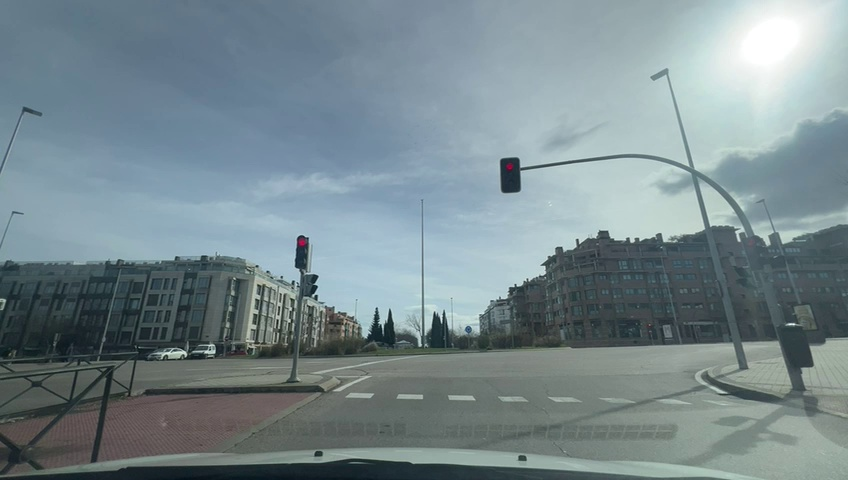
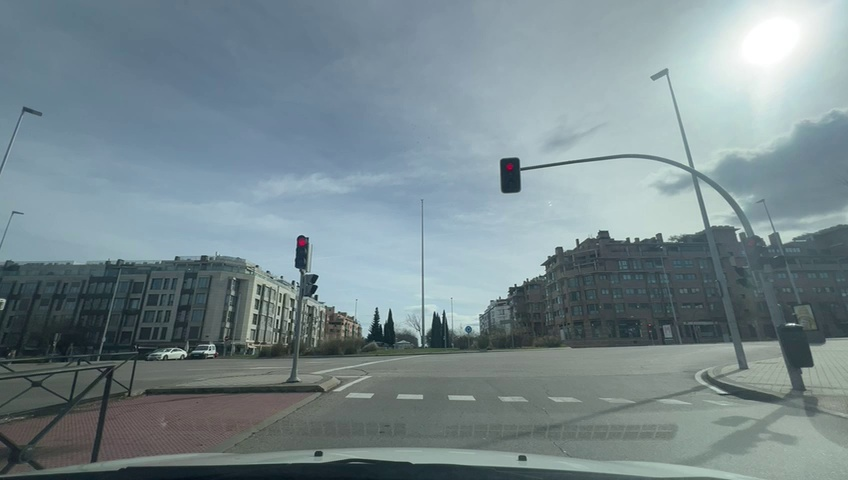
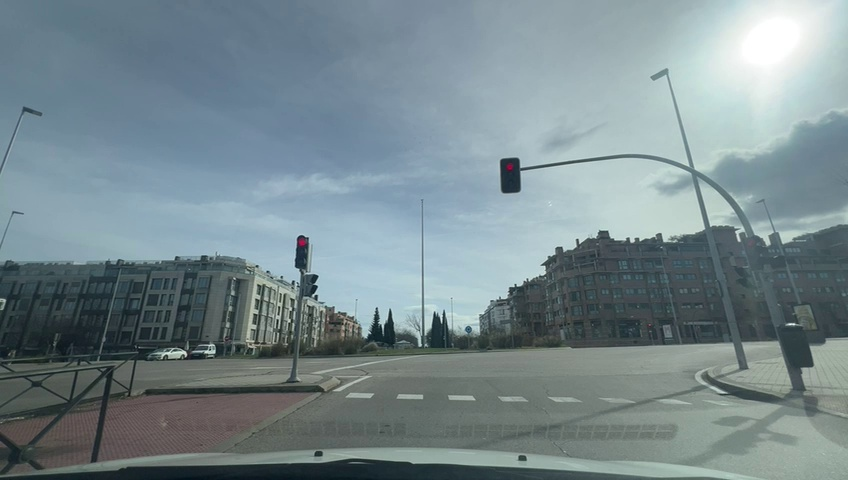
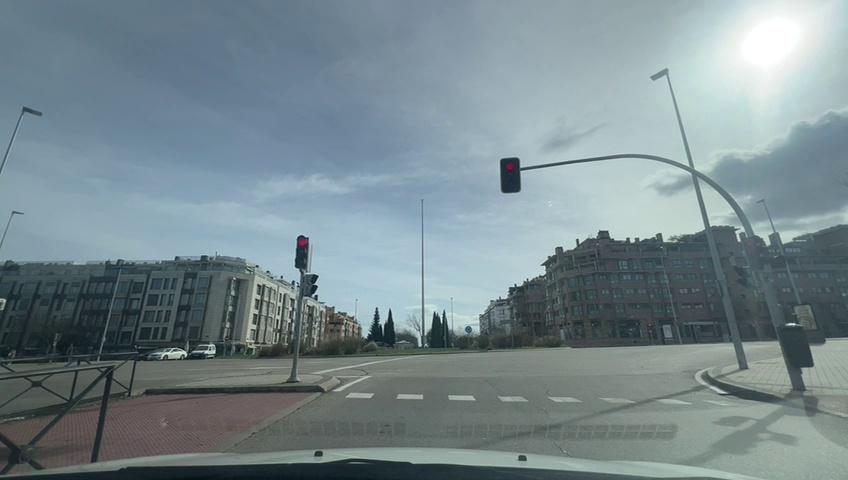
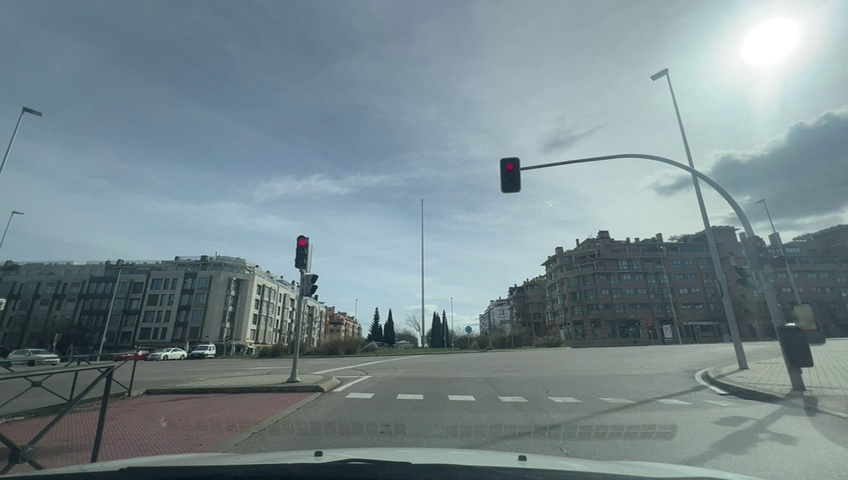
Situation: Traffic light
Question: Do you observe any red traffic light regulating the ego lane?
Answer: Yes
Reasoning: A red traffic light is visible directly ahead, aligned with the ego lane and direction of travel.

Situation: Traffic light
Question: What is the color of the traffic light regulating the ego lane?
Answer: Red
Reasoning: The traffic light facing the ego lane displays red

Situation: Traffic light
Question: Is the ego vehicle positioned in a dedicated right-turn lane before the traffic light?
Answer: No
Reasoning: The ego vehicle is located at a red traffic light just before entering a roundabout.

Situation: Traffic light
Question: Is the ego vehicle positioned in a dedicated left-turn lane before the traffic light?
Answer: No
Reasoning: The ego vehicle is located at a red traffic light just before entering a roundabout.

Situation: Traffic light
Question: Are multiple traffic lights regulating the ego direction of travel displaying different colors simultaneously?
Answer: No
Reasoning: Two traffic lights facing the ego direction, one in the right of the lane and the other one in the left of the lane. Both show red.